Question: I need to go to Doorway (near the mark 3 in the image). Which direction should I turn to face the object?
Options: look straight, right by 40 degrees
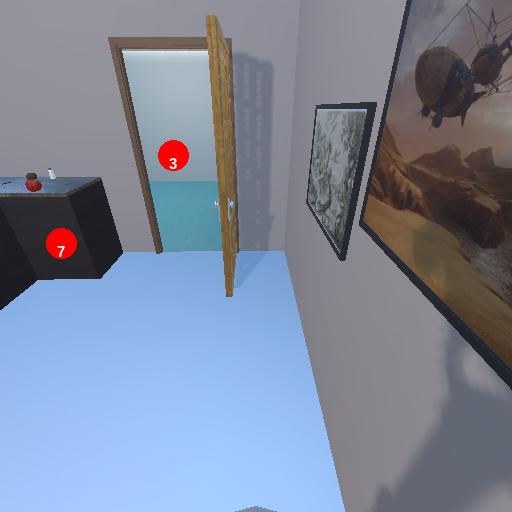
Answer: look straight